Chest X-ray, AP view. Patient: 47 years old, sex F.
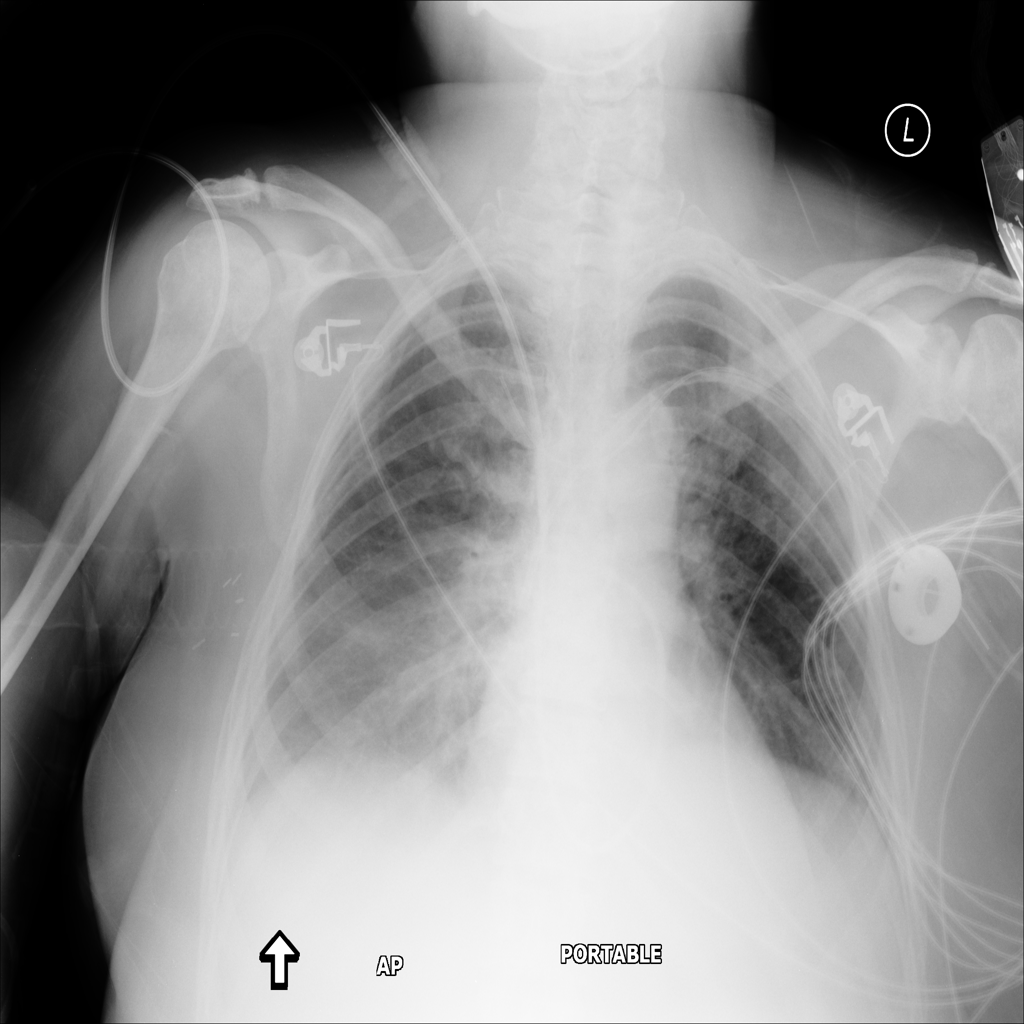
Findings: No Finding